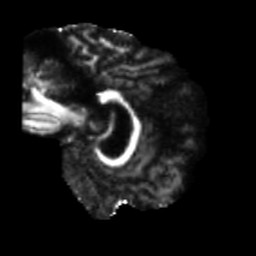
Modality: FA
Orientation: sagittal
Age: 73
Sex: female
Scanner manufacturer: siemens
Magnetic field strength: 3 T
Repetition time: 5.47 s
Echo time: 0.0854 s